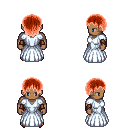
a pixel art fantasy rpg character, male body template, human, dark skin, underdress, robe skirt, red plain hairstyle, cloth bracers, gold boots, four views (front, back, left, right), 2x2 character sprite sheet, small pixel art, hard edges, no anti-aliasing